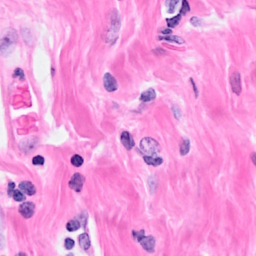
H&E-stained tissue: Breast